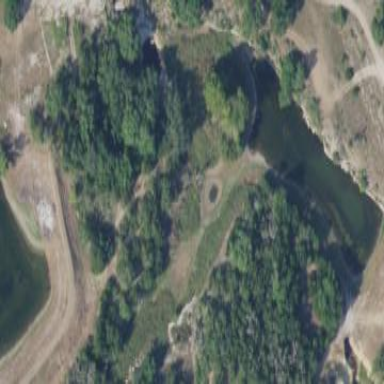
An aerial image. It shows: Pond surrounded by natural water.